Interaction volume radius: 5 \u00c5
Interaction volume height: 20 \u00c5
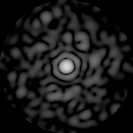
Disorder parameter: 0.8093